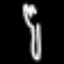
Label: fork